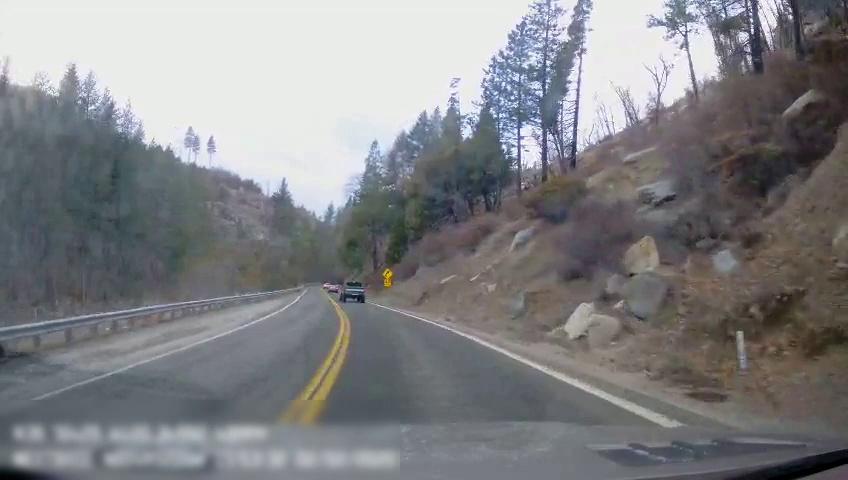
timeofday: Day
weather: Sunny
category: Drivable Space
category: Vehicles | Car
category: Vehicles | Truck
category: Lanes | Current Lane
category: Lanes | Current Lane
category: Lanes | Alternate Lane
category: Traffic | Signs